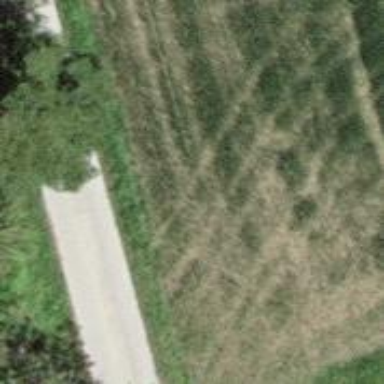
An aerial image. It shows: Track road with grade3 tracktype.